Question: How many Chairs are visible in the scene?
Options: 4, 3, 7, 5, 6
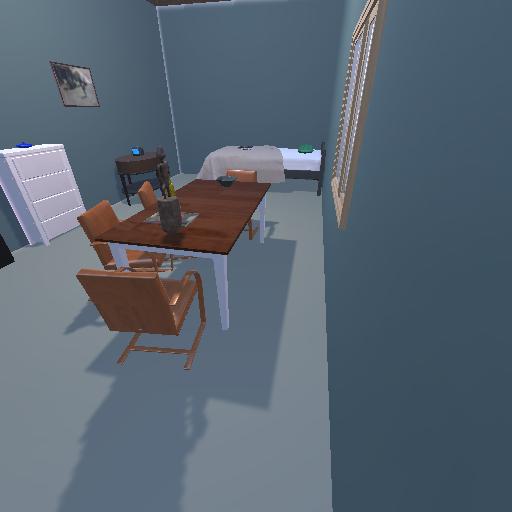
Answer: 4